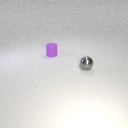
small purple rubber cylinder behind small gray metal sphere